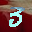
Label: 3